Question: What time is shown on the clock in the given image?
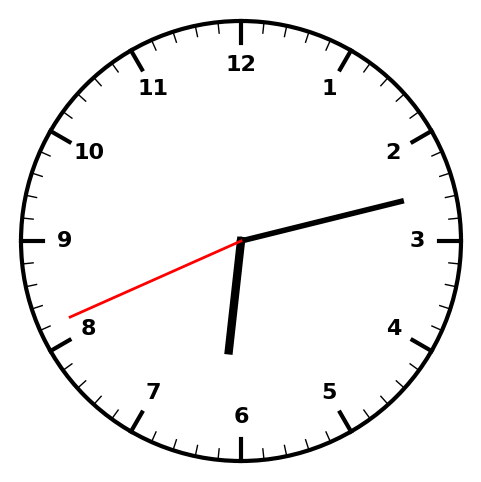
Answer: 06:12:41